Question: I have an add button that uses a directive to add-to a table's (.estimates) tbody:
'''
function EstimateCtrl( $scope, $compile ) {
$scope.services = [
{ 'value': 'c', 'name': 'Standard Courier' },
{ 'value': 'xc', 'name': 'Express Courier' },
{ 'value': 'cc', 'name': 'Country Courier' }
]
$scope.add = function() {
angular.element('.estimates tbody').append( $compile('<tr estimate></tr>')($scope) );
}
}
angular.module('dashboard', [])
.directive('estimate', function() {
return {
restrict: 'A',
template: '<td><input type="text" placeholder="Suburb"/></td><td><select ng-model="estimate.service" ng-options="service.value as service.name for service in services" class="form-control"></select></td><td>$0.00</td><td><button type="button" class="remove">x</button></td>',
link: function( scope, element, attrs ) {
element.find('.remove').bind('click', function() {
element.closest('tr').remove();
});
}
}
});
'''
How can I have an element array using ng-model in angularjs? For example:
'''
<select name="foo[]"></select>
'''
to
'''
<select ng-model="foo[]"></select>
'''
I've been digging around for a day and half but I can't seem to catch a break. I was hoping that maybe someone can point me in the right direction. Thank you very much for any help.
---
Here is the link to the plunker I'm sure after seeing this everyone is going know what I'm on about:
<URL>
---
Let's see if I can give you all another example to show you what I'm after
'''
<form method="POST" action="">
<!-- I was attempting to do ng-model="estimate.service[]" but of course this doesn't work -->
<select name="estimate[service][]">
<option value="foor">Foo</option>
<option value="bar">Bar</option>
</select>
<select name="estimate[service][]">
<option value="foor">Foo</option>
<option value="bar">Bar</option>
</select>
<select name="estimate[service][]">
<option value="foor">Foo</option>
<option value="bar">Bar</option>
</select>
<input type="submit" value="Submit"/>
</form>
<?php
if ( $_POST )
{
print_r( $_POST['estimate']['service'] );
}
?>
'''

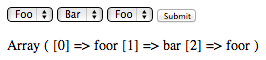
Answer: Ohrighty! I managed to find a work around.
I have abandoned directives and did it another way, here is my working code:
'''
<div ng-controller="Ctrl">
<table>
<tbody ng-repeat="service in estimate.services">
<tr>
<td><input type="text" placeholder="Suburb"/></td>
<td>
<select ng-model="estimate.services[service.name]" ng-options="option.value as option.name for option in options" class="form-control"></select>
</td>
<td>$0.00</td>
<td><button type="button" class="remove">x</button></td>
</tr>
</tbody>
</table>
</div>
'''
'''
function Ctrl( $scope, $compile ) {
$scope.estimate.services = [
{ name: 'service1', value: '' }
];
$scope.options = [
{ name: 'Option 1', value: 'opt1' },
{ name: 'Option 2', value: 'opt2' },
{ name: 'Option 3', value: 'opt3' }
];
$scope.add = function() {
$scope.estimate.services.push({
name: 'service' + ($scope.estimate.services.length + 1),
value: ''
});
};
}
'''